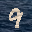
Label: 9